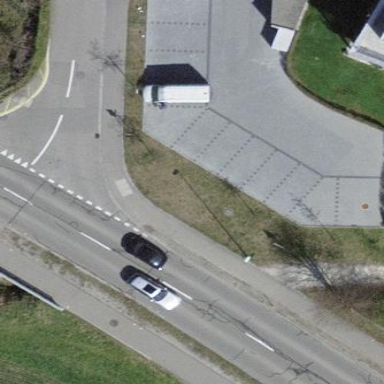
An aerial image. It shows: Parking area.